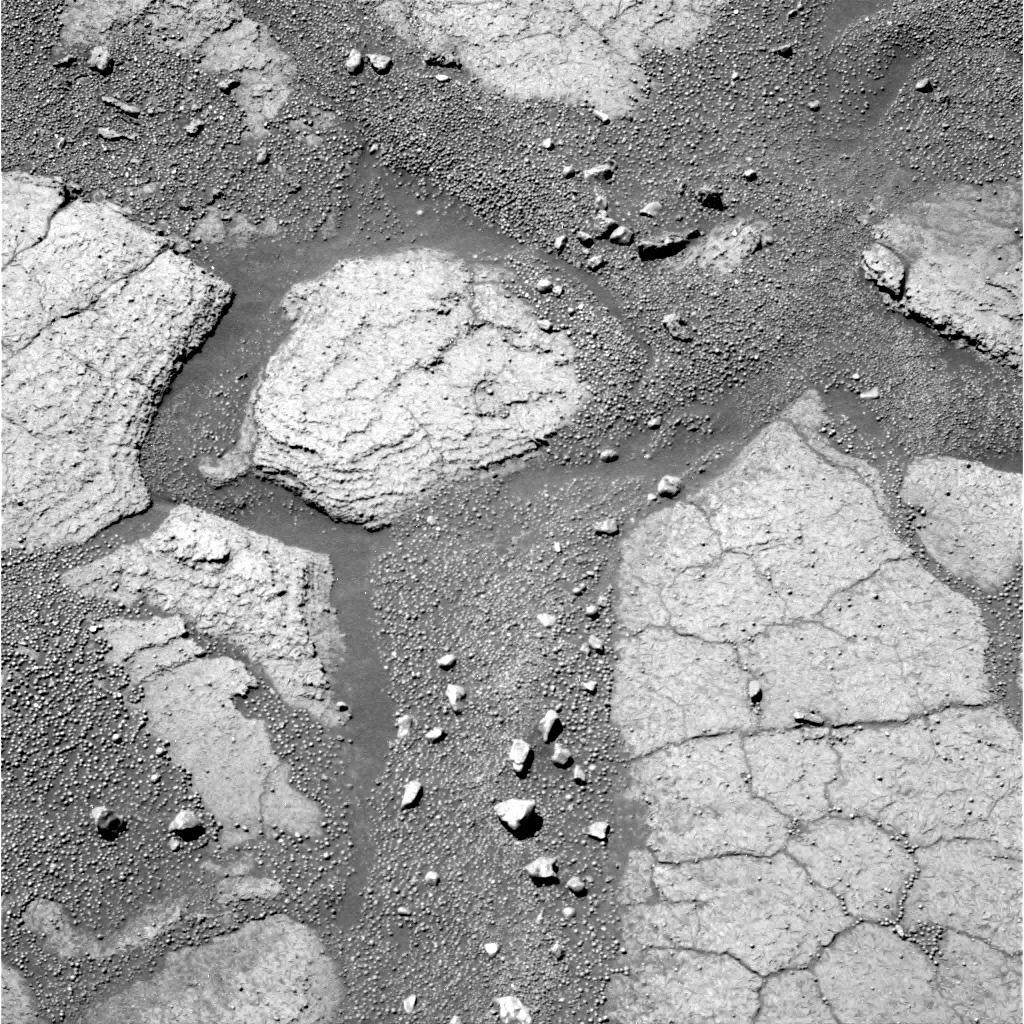
Terrain classes present: Bedrock, Gravel / Sand / Soil, Rock, Shadow